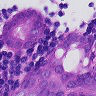
Metastatic tissue present: yes